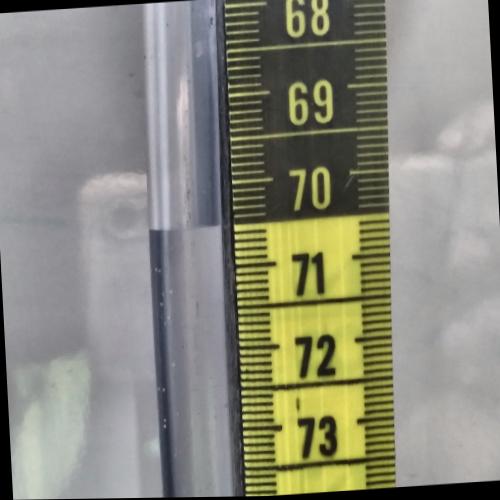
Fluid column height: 70.5 cm